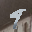
Label: 9